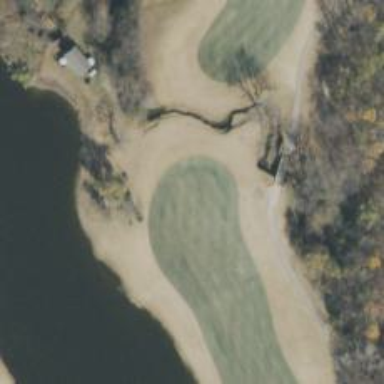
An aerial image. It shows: Golf hole.